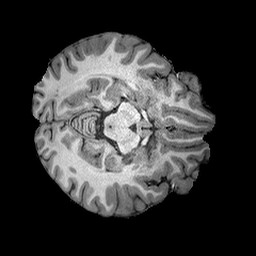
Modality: T1w
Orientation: axial
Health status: healthy